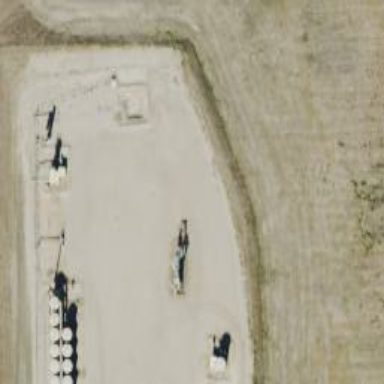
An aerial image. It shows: Storage tank that is man-made.